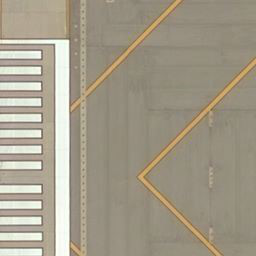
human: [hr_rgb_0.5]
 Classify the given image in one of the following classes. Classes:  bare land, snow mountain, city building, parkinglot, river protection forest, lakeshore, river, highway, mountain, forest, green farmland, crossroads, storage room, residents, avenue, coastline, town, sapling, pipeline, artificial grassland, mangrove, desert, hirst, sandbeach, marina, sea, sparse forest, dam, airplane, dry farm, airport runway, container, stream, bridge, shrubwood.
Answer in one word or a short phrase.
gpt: airport runway